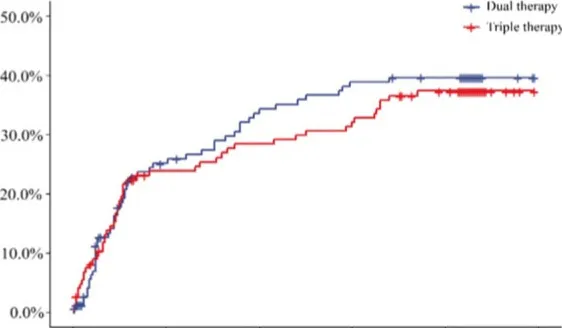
Endpoints,. Primary outcome for the incidence of total bleeding (HR 0.930, 95% CI, 0.635 to 1.361, P = 0.7088).
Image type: pathology (h&e)